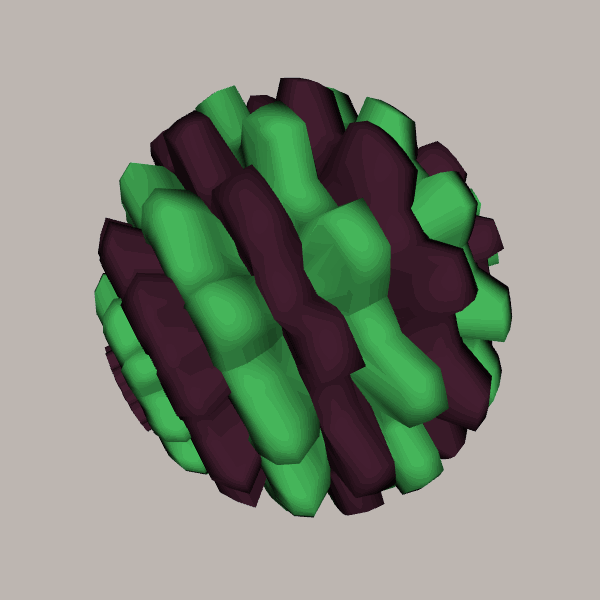
Background: light